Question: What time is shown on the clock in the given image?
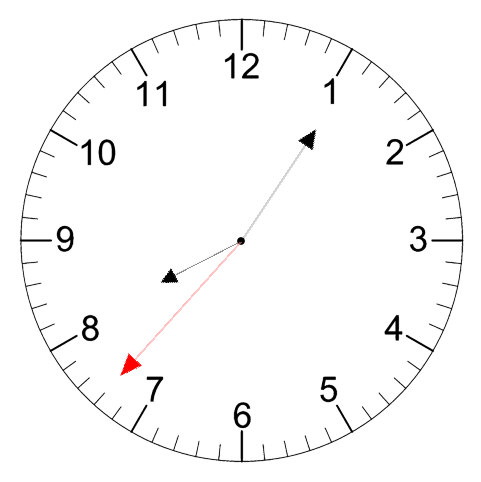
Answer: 08:05:37